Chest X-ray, PA view. Patient: 29 years old, sex F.
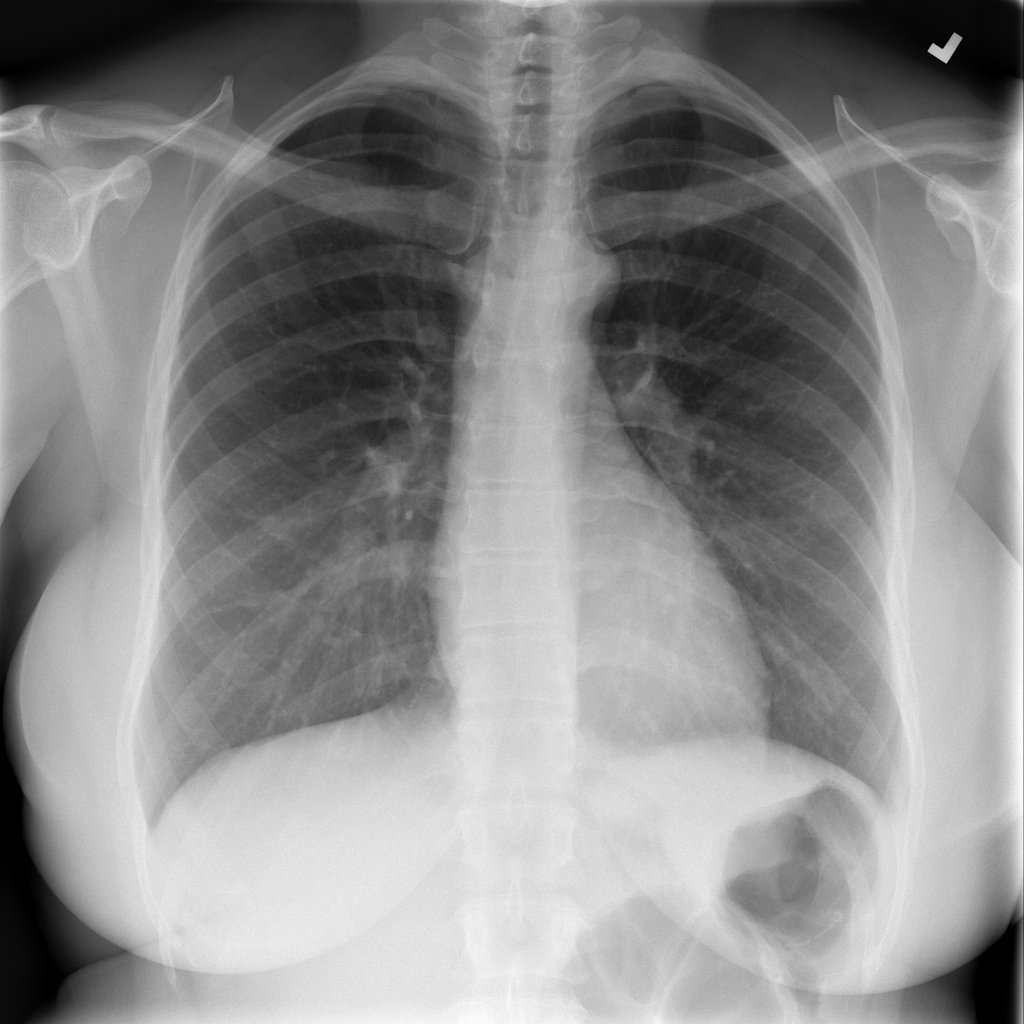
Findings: Infiltration